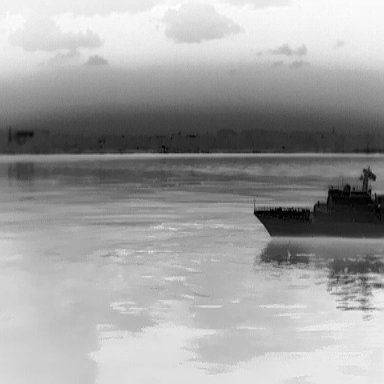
There is a warship in the infrared image.